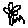
Label: flower